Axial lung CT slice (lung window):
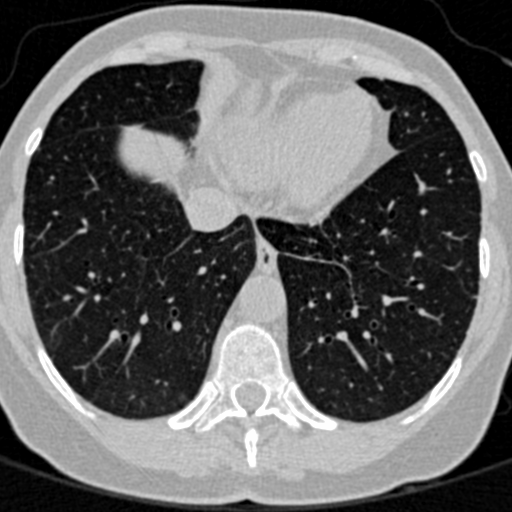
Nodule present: no